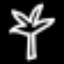
Label: palm tree